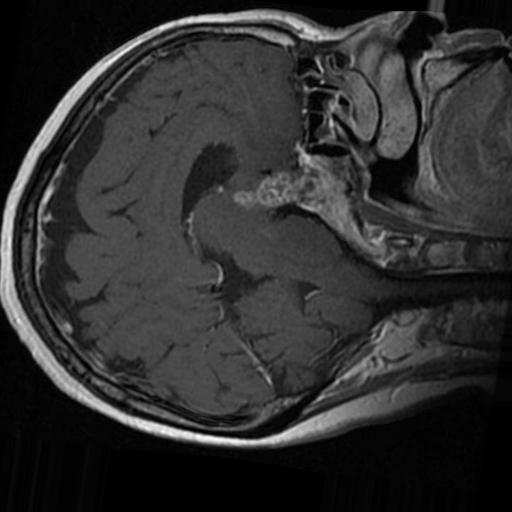
Label: brain_tumor